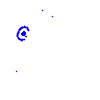
Particle: pion